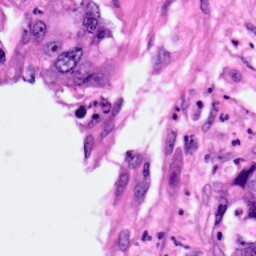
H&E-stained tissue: Pancreatic